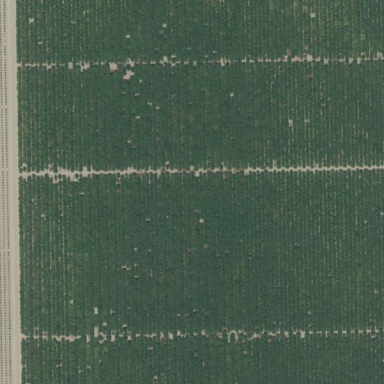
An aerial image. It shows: Almond orchard with rows of almond trees.